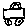
Label: car